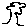
Label: tree